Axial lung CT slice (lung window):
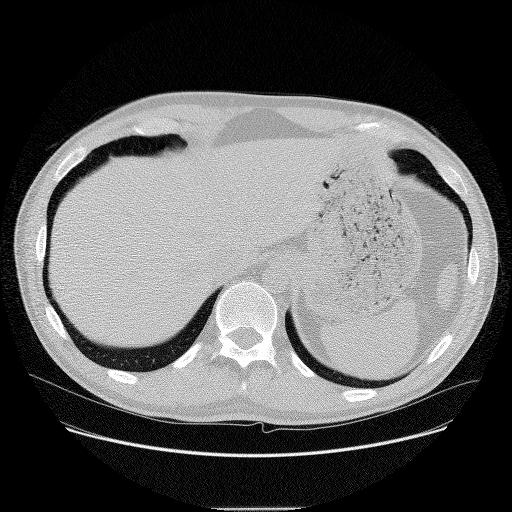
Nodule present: no